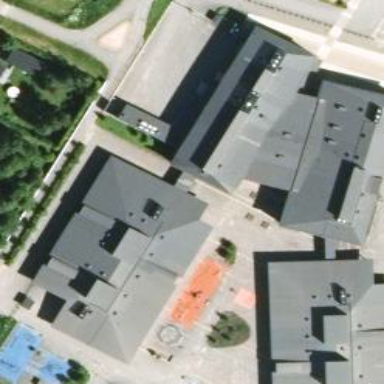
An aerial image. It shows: School building.